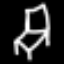
Label: chair